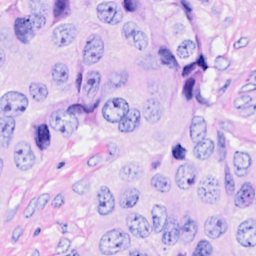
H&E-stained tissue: Breast